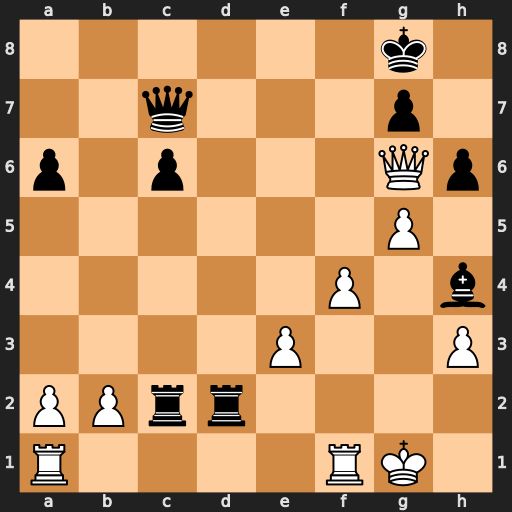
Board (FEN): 6k1/2q3p1/p1p3Qp/6P1/5P1b/4P2P/PPrr4/R4RK1
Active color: w
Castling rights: -
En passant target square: -
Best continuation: Qe8+ Kh7 g6#